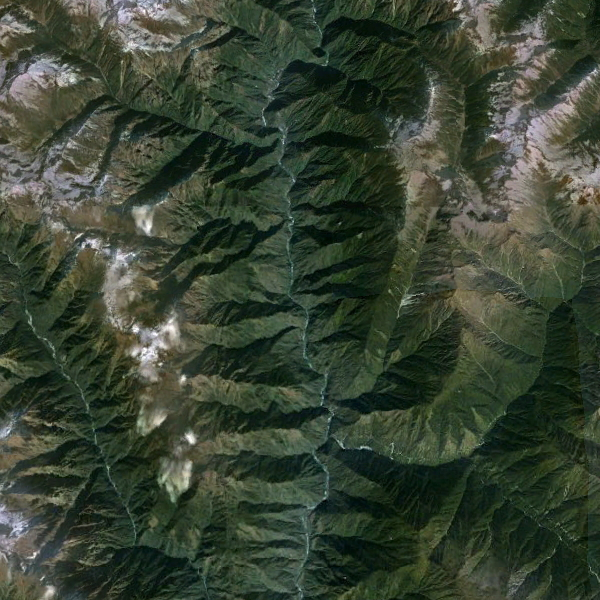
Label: Mountain